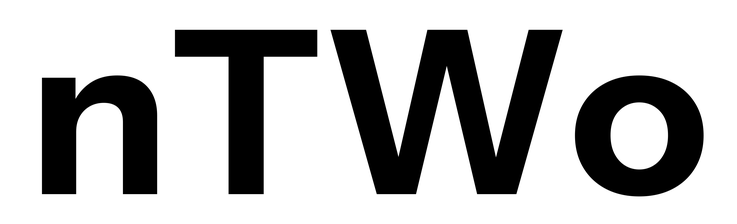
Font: InstrumentSans_Bold